Interaction volume radius: 5 \u00c5
Interaction volume height: 10 \u00c5
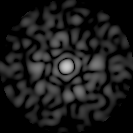
Disorder parameter: 0.7313